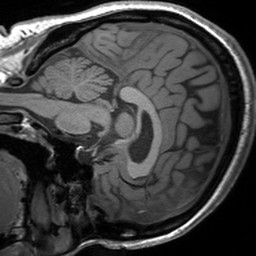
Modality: T1w
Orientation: sagittal
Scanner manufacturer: siemens
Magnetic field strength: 3 T
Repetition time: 1.54 s
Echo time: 0.00234 s